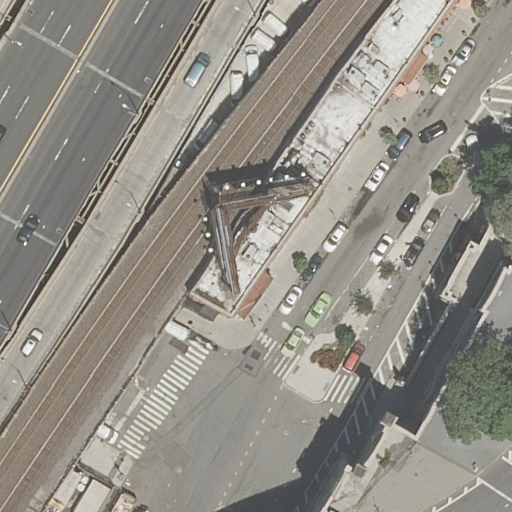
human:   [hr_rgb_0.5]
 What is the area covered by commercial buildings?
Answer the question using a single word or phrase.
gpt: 0m2

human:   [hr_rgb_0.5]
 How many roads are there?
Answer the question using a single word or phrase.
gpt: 9

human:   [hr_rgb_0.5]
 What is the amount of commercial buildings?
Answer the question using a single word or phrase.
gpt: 0

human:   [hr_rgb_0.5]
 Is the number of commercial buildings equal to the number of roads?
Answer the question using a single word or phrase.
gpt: no

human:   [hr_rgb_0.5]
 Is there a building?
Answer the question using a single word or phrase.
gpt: yes

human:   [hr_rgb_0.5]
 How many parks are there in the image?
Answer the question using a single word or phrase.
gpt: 1

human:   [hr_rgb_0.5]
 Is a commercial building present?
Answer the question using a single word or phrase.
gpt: no

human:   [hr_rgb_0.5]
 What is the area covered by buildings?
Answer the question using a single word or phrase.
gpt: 237m2

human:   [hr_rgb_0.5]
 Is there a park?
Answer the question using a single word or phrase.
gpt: yes

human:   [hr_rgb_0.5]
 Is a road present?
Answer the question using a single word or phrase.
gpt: yes

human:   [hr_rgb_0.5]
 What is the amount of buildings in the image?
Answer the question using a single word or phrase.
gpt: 1

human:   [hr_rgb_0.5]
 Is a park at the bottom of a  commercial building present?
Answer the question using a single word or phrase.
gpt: no

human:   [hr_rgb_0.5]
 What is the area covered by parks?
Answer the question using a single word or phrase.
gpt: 5334m2

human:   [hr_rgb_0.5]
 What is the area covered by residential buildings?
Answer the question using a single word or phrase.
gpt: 237m2

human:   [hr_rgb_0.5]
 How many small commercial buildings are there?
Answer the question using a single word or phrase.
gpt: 0

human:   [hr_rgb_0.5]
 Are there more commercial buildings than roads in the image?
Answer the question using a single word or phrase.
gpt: no

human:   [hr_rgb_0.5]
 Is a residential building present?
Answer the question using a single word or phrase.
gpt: yes

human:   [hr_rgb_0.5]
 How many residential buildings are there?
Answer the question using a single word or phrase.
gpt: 1

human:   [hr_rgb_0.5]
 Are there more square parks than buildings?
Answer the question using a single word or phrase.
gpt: no

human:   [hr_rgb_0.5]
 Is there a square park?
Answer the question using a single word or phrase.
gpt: no

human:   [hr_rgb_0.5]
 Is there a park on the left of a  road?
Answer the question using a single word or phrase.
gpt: no

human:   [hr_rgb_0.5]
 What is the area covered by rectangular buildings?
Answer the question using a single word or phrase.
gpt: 237m2

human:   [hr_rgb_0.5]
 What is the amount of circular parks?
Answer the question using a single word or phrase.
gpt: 0

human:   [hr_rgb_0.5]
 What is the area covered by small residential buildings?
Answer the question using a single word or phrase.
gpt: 0m2

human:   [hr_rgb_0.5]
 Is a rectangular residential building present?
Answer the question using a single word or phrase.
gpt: yes

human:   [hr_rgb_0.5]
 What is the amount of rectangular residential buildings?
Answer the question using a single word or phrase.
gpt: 1

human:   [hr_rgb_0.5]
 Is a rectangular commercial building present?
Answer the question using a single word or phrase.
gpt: no

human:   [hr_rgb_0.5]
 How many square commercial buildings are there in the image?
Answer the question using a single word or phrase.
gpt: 0

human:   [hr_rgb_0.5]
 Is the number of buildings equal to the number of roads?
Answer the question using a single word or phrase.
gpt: no

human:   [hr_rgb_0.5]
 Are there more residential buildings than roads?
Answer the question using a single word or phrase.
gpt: no

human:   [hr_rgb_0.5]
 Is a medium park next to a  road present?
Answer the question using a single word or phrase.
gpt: no

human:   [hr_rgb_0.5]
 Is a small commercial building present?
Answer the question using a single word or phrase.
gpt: no

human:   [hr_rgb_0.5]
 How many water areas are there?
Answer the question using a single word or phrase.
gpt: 0

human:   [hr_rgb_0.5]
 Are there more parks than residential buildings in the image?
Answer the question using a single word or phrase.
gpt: no

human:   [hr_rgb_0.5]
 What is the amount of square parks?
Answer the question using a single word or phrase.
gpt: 0

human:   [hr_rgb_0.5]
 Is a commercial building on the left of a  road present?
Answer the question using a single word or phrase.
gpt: no

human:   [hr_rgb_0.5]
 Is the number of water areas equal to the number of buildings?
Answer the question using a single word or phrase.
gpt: no

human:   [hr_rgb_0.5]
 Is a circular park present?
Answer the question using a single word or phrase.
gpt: no

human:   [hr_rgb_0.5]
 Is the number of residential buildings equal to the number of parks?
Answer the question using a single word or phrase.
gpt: yes

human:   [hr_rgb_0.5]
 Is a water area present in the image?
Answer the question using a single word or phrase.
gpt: no

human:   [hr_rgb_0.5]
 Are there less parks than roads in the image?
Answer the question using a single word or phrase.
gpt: yes

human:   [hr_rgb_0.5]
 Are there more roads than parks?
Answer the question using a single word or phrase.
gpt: yes

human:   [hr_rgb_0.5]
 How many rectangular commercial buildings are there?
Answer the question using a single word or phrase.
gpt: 0

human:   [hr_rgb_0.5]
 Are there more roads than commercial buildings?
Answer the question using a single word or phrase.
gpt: yes

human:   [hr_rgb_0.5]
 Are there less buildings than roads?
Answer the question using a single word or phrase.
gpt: yes

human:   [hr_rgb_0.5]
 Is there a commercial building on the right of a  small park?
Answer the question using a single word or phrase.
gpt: no

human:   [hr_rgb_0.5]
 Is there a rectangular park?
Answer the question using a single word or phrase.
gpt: yes

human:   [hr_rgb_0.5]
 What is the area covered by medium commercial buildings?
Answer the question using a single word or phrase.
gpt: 0m2

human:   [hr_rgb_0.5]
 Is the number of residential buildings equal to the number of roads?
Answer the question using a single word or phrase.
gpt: no

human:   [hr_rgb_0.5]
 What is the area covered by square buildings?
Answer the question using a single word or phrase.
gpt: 0m2

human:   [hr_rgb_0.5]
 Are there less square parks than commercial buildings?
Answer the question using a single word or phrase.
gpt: no

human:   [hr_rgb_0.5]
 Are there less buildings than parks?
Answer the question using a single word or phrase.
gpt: no

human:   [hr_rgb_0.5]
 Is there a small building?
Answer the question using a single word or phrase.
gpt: no

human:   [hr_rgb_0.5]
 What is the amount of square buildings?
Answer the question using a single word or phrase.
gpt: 0

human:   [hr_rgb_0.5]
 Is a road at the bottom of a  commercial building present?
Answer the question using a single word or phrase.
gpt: no

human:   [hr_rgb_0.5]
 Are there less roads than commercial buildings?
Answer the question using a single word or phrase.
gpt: no

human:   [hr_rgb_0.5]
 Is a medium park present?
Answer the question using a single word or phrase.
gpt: no

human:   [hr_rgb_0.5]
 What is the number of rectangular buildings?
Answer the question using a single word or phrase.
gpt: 1

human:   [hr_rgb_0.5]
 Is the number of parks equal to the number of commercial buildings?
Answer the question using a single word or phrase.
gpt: no

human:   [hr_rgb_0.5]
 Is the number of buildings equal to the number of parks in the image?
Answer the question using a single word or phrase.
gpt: yes

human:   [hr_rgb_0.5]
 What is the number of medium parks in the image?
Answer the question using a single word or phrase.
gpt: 0

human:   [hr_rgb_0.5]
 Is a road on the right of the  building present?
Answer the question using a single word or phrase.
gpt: no

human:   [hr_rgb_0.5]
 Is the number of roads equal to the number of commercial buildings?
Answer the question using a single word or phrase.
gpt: no

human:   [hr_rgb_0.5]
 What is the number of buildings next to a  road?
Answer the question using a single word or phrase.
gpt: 1